Question:
'''
#include <iostream>
#include<math.h>
using namespace std;
int main()
{
int h1,min1,h2,min2;
cin>>h1>>min1>>h2>>min2;
if(h1==h2 && min1>min2)
cout<<(24*60)-fabs(min1-min2);
else if (h1>h2)
cout<<((fabs((h1-24)+fabs(h2%12))*60))-fabs(min1-min2);
else if (h2>h1)
cout<<((h2-h1)*60)-fabs(min1-min2);
}
'''
all the outPut is right but it says wrong in code forces I want to know what's wrong is it just CodeForces or there's something unlogic or the Code is wrong in general !?
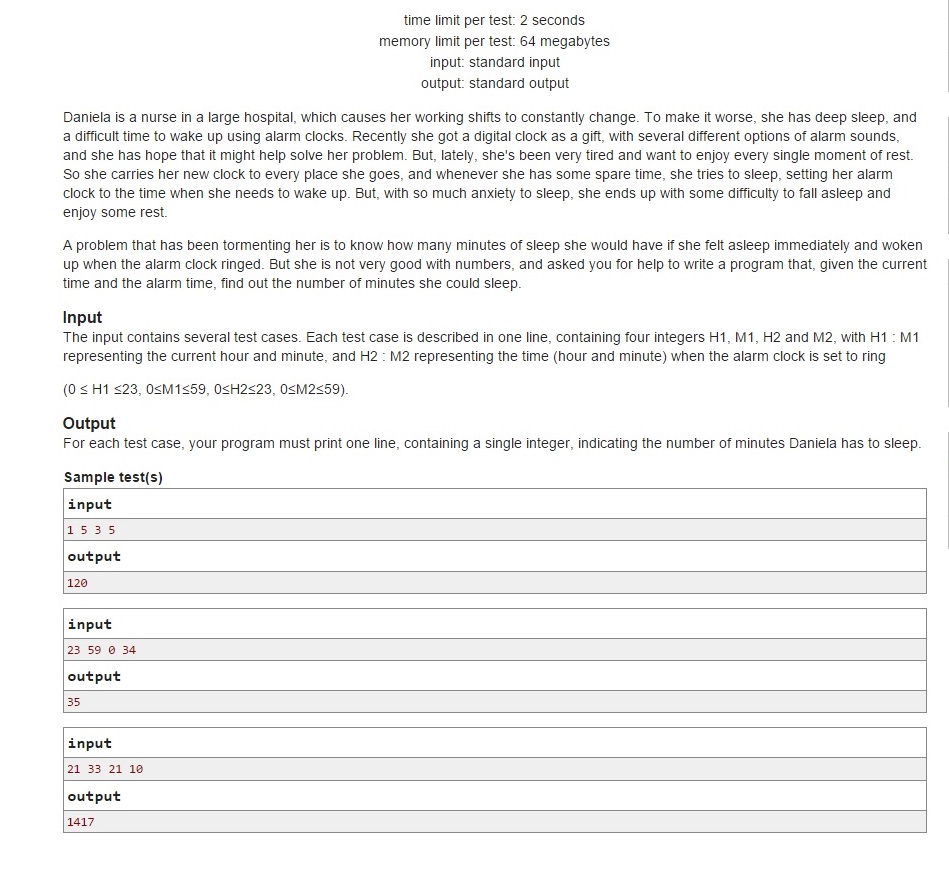
Answer: Visual Studio saying, what wrong :
'''
1>------ Build started: Project: test19, Configuration: Debug Win32 ------
1> test19.cpp
1>c:\documentsisual studio 2010\projects est19 est19 est19.cpp(15): error C2668: 'fabs' : ambiguous call to overloaded function
1> c:\program files (x86)\microsoft visual studio 10.0c\include\math.h(565): could be 'long double fabs(long double)'
1> c:\program files (x86)\microsoft visual studio 10.0c\include\math.h(517): or 'float fabs(float)'
1> c:\program files (x86)\microsoft visual studio 10.0c\include\math.h(118): or 'double fabs(double)'
1> while trying to match the argument list '(int)'
1>c:\documentsisual studio 2010\projects est19 est19 est19.cpp(17): error C2668: 'fabs' : ambiguous call to overloaded function
1> c:\program files (x86)\microsoft visual studio 10.0c\include\math.h(565): could be 'long double fabs(long double)'
1> c:\program files (x86)\microsoft visual studio 10.0c\include\math.h(517): or 'float fabs(float)'
1> c:\program files (x86)\microsoft visual studio 10.0c\include\math.h(118): or 'double fabs(double)'
1> while trying to match the argument list '(int)'
1>c:\documentsisual studio 2010\projects est19 est19 est19.cpp(17): error C2668: 'fabs' : ambiguous call to overloaded function
1> c:\program files (x86)\microsoft visual studio 10.0c\include\math.h(565): could be 'long double fabs(long double)'
1> c:\program files (x86)\microsoft visual studio 10.0c\include\math.h(517): or 'float fabs(float)'
1> c:\program files (x86)\microsoft visual studio 10.0c\include\math.h(118): or 'double fabs(double)'
1> while trying to match the argument list '(int)'
1>c:\documentsisual studio 2010\projects est19 est19 est19.cpp(19): error C2668: 'fabs' : ambiguous call to overloaded function
1> c:\program files (x86)\microsoft visual studio 10.0c\include\math.h(565): could be 'long double fabs(long double)'
1> c:\program files (x86)\microsoft visual studio 10.0c\include\math.h(517): or 'float fabs(float)'
1> c:\program files (x86)\microsoft visual studio 10.0c\include\math.h(118): or 'double fabs(double)'
1> while trying to match the argument list '(int)'
========== Build: 0 succeeded, 1 failed, 0 up-to-date, 0 skipped ==========
'''